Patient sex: F
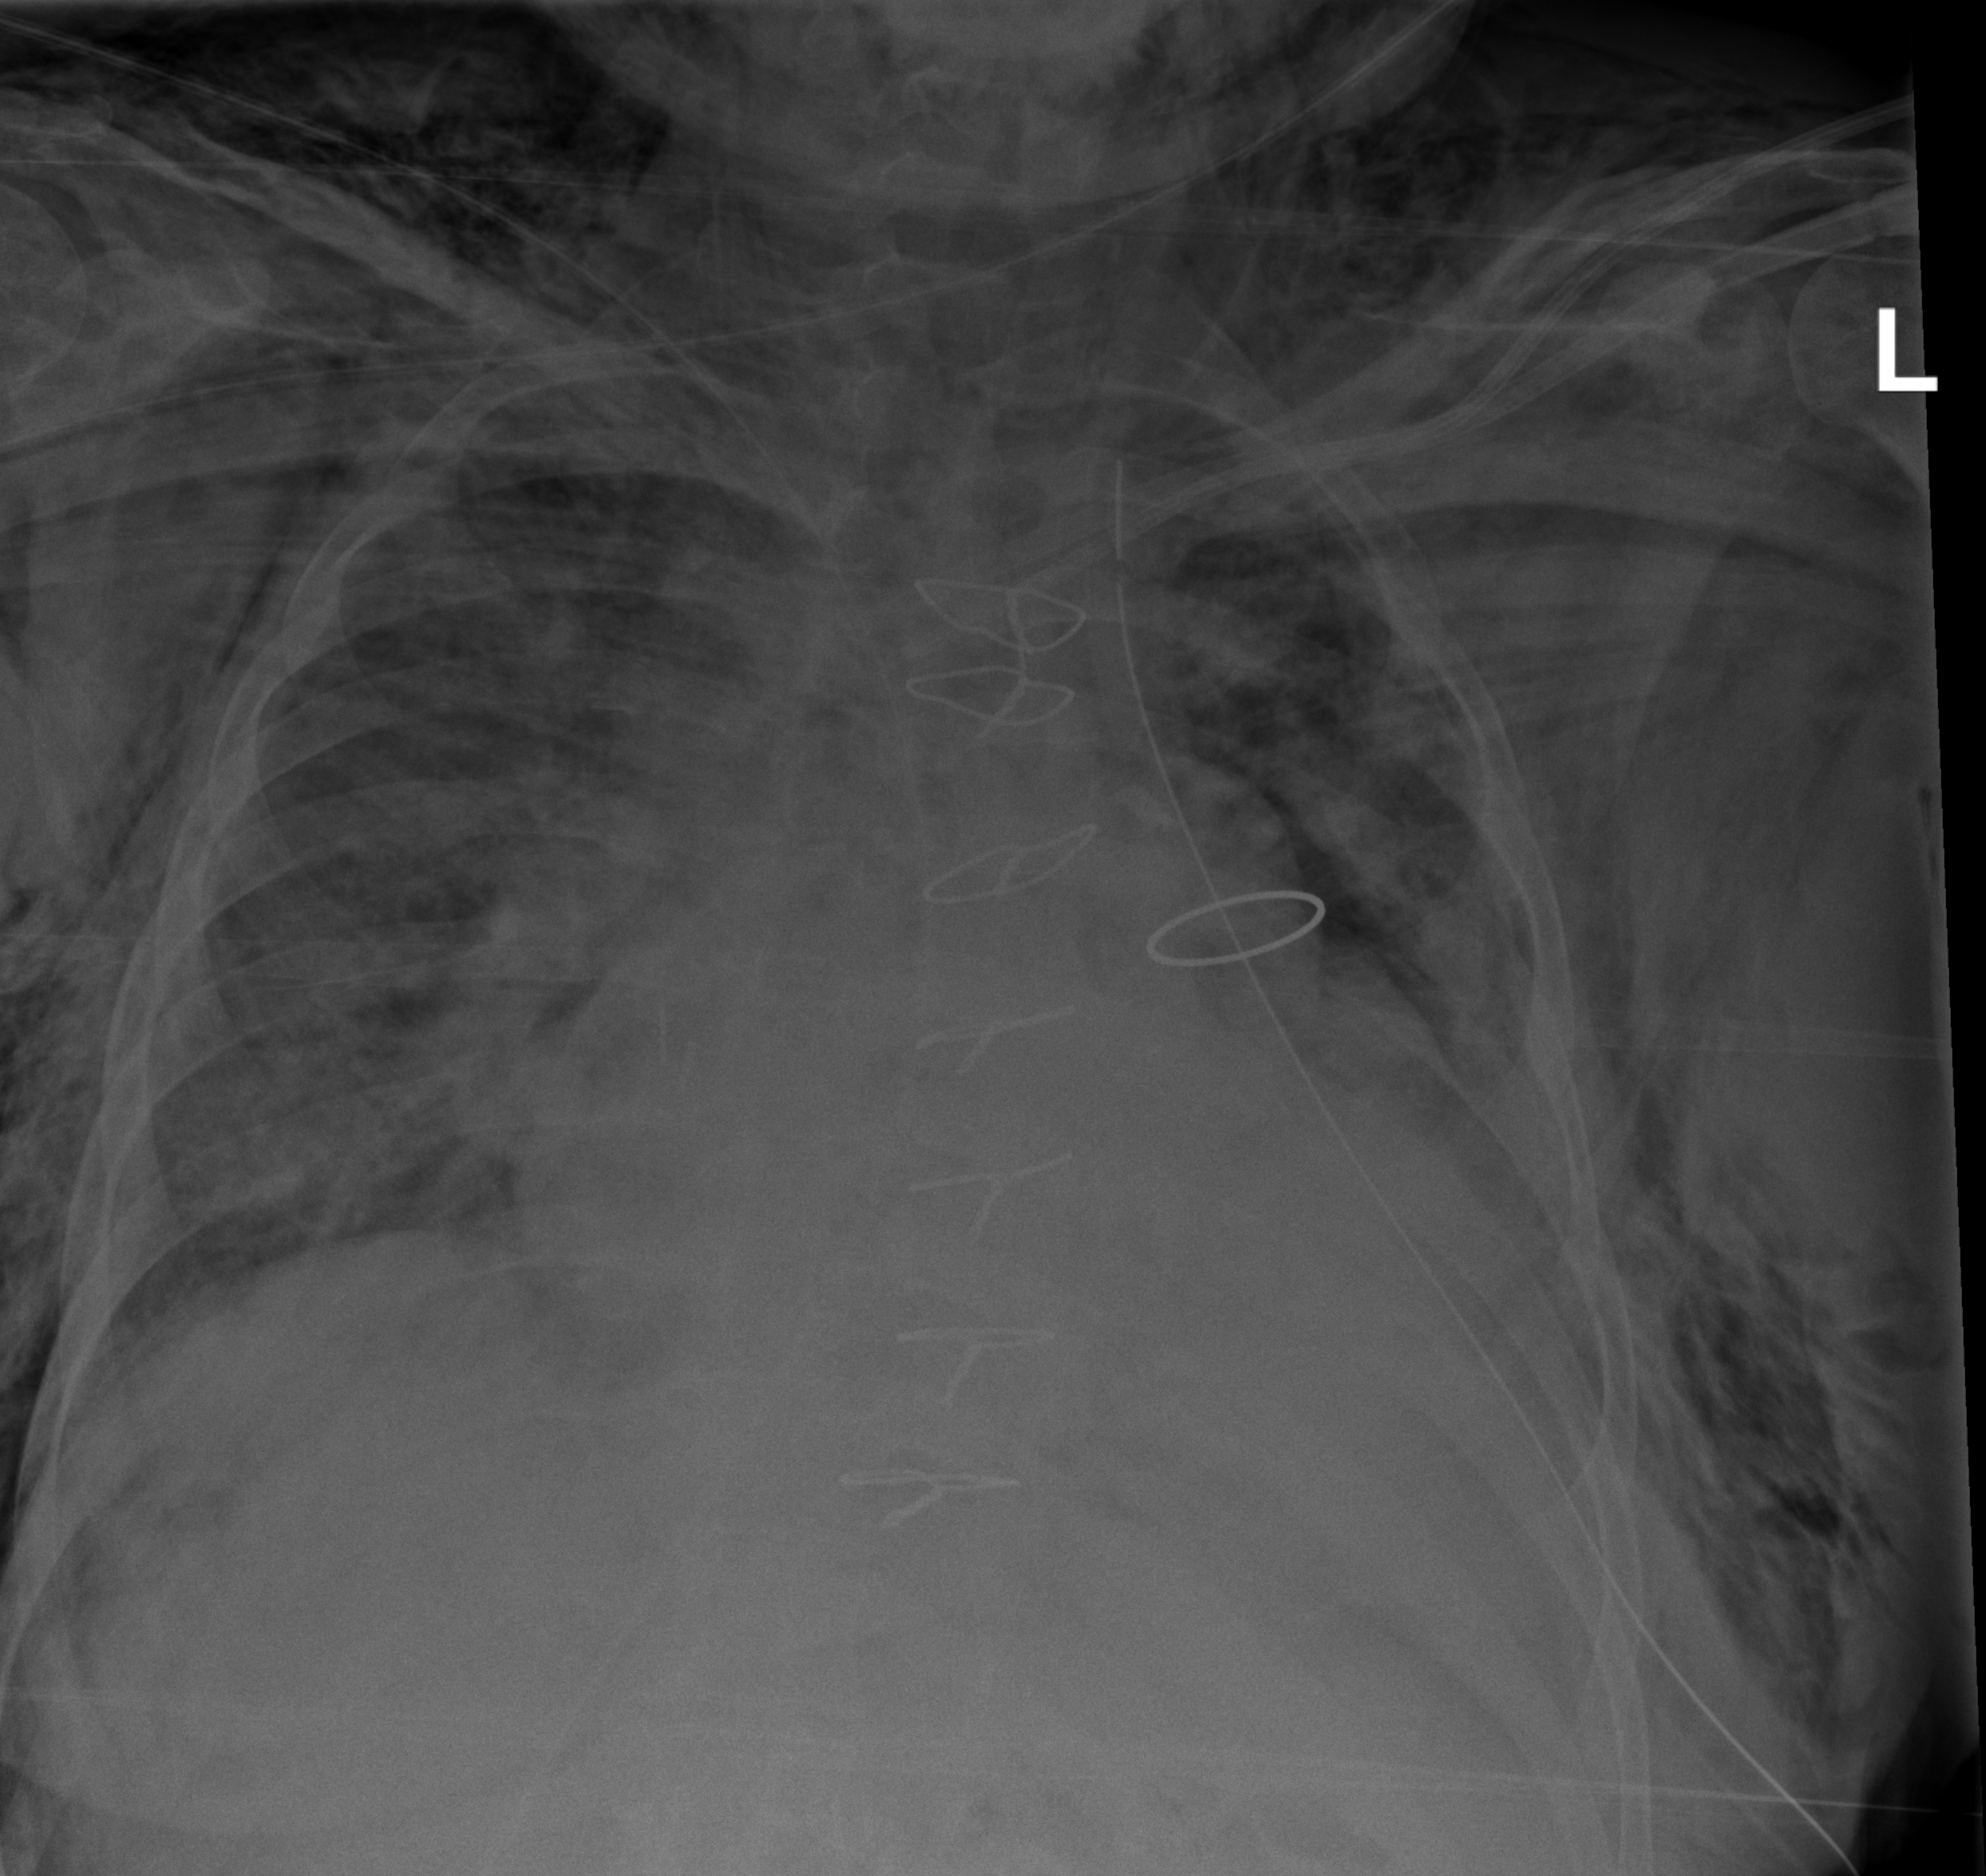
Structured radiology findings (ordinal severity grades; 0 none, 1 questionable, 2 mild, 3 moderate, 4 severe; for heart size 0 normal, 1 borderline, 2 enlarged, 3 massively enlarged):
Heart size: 3
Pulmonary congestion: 3
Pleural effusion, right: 0
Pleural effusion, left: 0
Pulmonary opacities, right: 3
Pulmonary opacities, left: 3
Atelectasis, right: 3
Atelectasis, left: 3